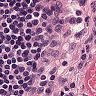
Metastatic tissue present: no